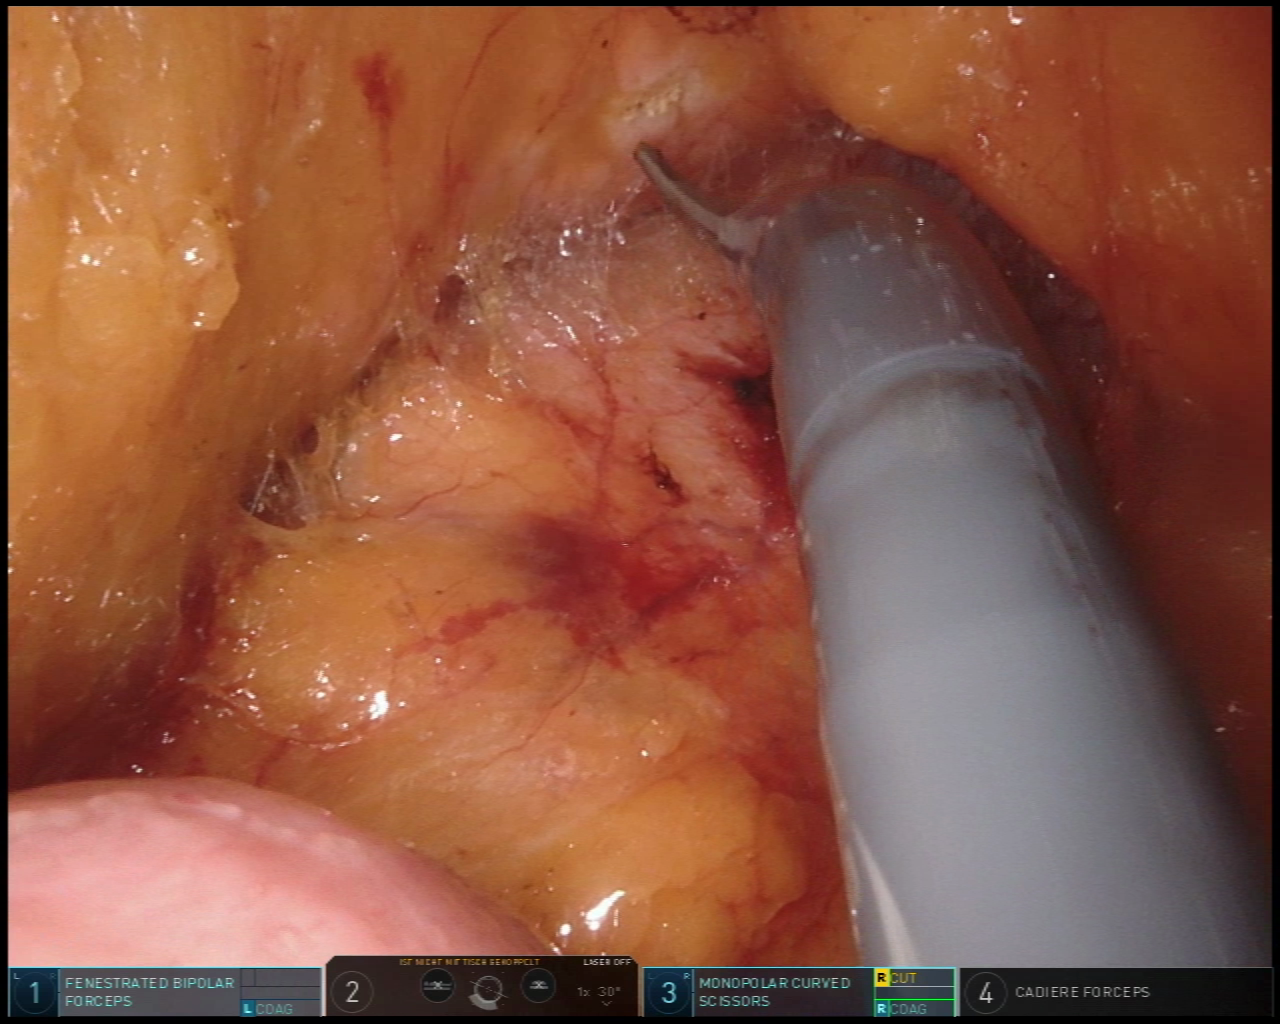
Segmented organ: pancreas
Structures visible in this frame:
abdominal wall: no
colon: no
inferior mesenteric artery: no
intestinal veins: no
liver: no
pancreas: yes
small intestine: yes
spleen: no
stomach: no
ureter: no
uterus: no
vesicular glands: no